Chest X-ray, AP view. Patient: 44 years old, sex F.
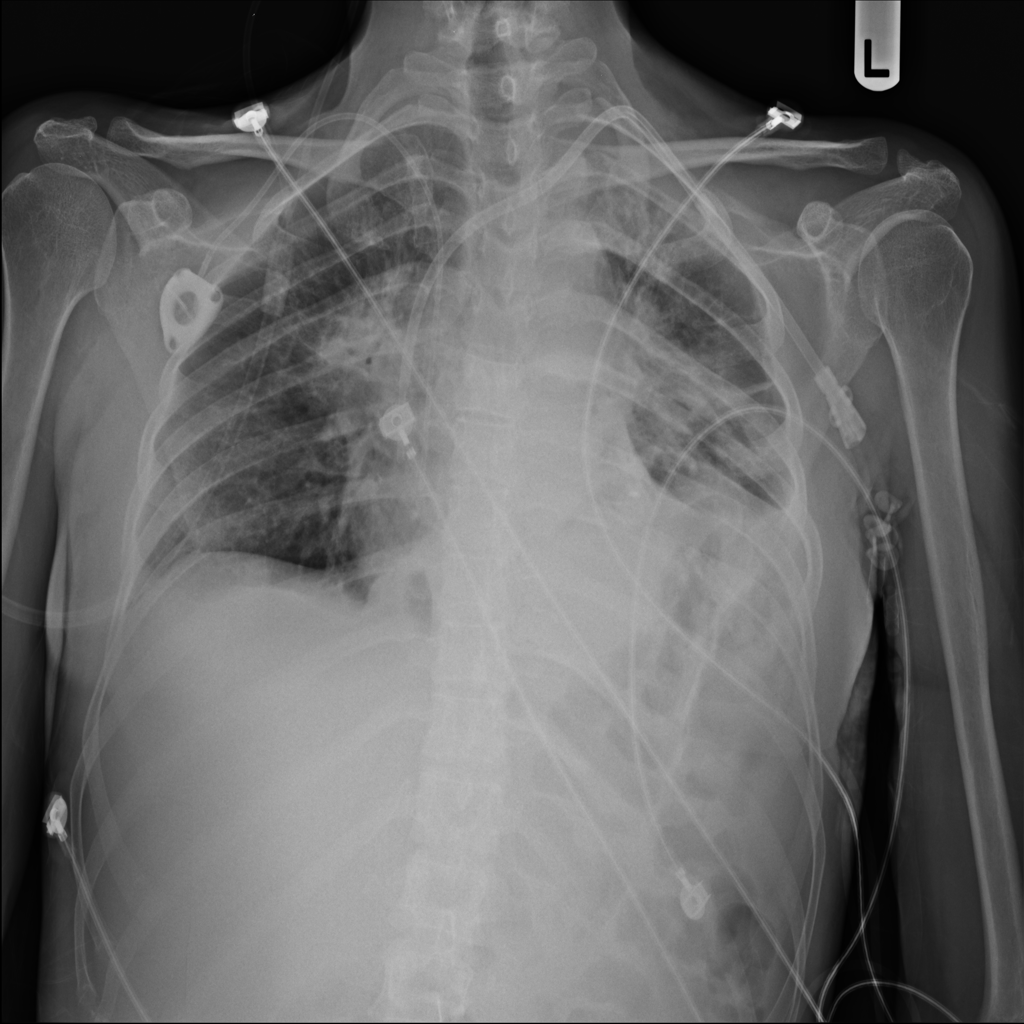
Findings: Consolidation